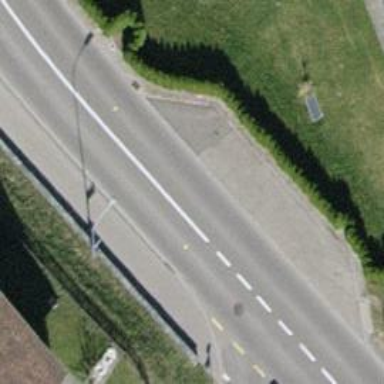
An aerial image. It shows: Public transport stop position.